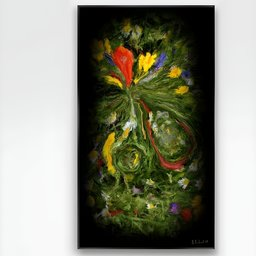
Label: decoration